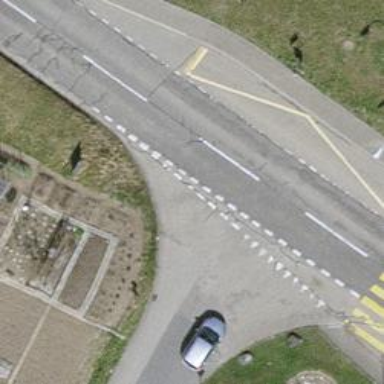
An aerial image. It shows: Bus stop with stop position for public transport.